Question: I've compile my helloworld gtk+ application using MinGW for Native MS Windows. The instructions I followed were <URL>.
If I run the helloworld.exe application from the same command window that I built the application, it works fine.
However, I would like to distribute the gtk+ libraries with my app, so I have downloaded and extracted all of the runtimes from <URL>.
I have also copied my helloworld.exe application to the bin folder with the gtk runtime files.
When I attempt to run my application in a new command prompt, I get the following error:

My machine is 64 bit, but I downloaded the 32 bit runtime for gtk.
Any pointers will be appreciated.
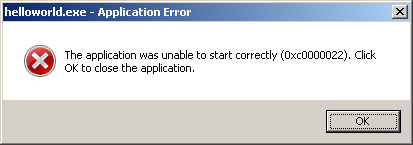
Answer: One option is to extract the gtk+ <URL> to a clean folder, and copy the application to the extracted bin folder.
The extracted all-in-one-bundle can then be zipped with the included application and distributed as a zip or tar file.